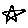
Label: star